Question: This is an event of dataGridView1 mouse click when i click right mouse it open a contextmenu.
In this case with 4 items.
I want that the last item will be colored with Red.
I can disable the last item but i want now to color it.
'''
private void dataGridView1_MouseClick(object sender, MouseEventArgs e)
{
if (e.Button == MouseButtons.Right)
{
ContextMenu m = new ContextMenu();
m.MenuItems.Add(new MenuItem("Cut"));
m.MenuItems.Add(new MenuItem("Copy"));
m.MenuItems.Add(new MenuItem("Paste"));
int currentMouseOverRow = dataGridView1.HitTest(e.X, e.Y).RowIndex;
if (currentMouseOverRow >= 0)
{
m.MenuItems.Add(new MenuItem(string.Format("Row number {0}", currentMouseOverRow.ToString())));
m.MenuItems[m.MenuItems.Count - 1].OwnerDraw = true;
m.MenuItems[m.MenuItems.Count - 1].DrawItem += Cm_DrawItem;
//m.MenuItems[m.MenuItems.Count -1].Enabled = false;
}
m.Show(dataGridView1, new Point(e.X, e.Y));
}
}
'''
This is the Cm_DrawItem event:
'''
void Cm_DrawItem(object sender, DrawItemEventArgs e)
{
var item = (MenuItem)sender;
var g = e.Graphics;
var font = new Font("Arial", 10, FontStyle.Italic);
var brush = new SolidBrush(e.ForeColor);
g.DrawString(item.Text, font, brush, e.Bounds.X, e.Bounds.Y);
}
'''
I used a breakpoint and it's getting to the Cm_DrawItem event but it didn't color it. More then that when using this Cm_DrawItem event i see now only 3 items.
EDIT
This is what i get now after change the code according to the solutions:

This is the code now:
'''
private void dataGridView1_MouseClick(object sender, MouseEventArgs e)
{
if (e.Button == MouseButtons.Right)
{
ContextMenu m = new ContextMenu();
m.MenuItems.Add(new MenuItem("Cut"));
m.MenuItems.Add(new MenuItem("Copy"));
m.MenuItems.Add(new MenuItem("Paste"));
int currentMouseOverRow = dataGridView1.HitTest(e.X, e.Y).RowIndex;
if (currentMouseOverRow >= 0)
{
m.MenuItems[m.MenuItems.Count - 1].OwnerDraw = true;
m.MenuItems[m.MenuItems.Count - 1].DrawItem += Cm_DrawItem;
m.MenuItems.Add(new MenuItem(string.Format("Row number {0}", currentMouseOverRow.ToString())));
//m.MenuItems[m.MenuItems.Count -1].Enabled = false;
}
m.Show(dataGridView1, new Point(e.X, e.Y));
}
}
'''
And the event:
'''
void Cm_DrawItem(object sender, DrawItemEventArgs e)
{
var item = (MenuItem)sender;
var g = e.Graphics;
var font = new Font("Arial", 10, FontStyle.Italic);
var brush = new SolidBrush(System.Drawing.Color.Red);
g.DrawString(item.Text, font, brush, e.Bounds.X, e.Bounds.Y);
}
'''
But i want it to color the whole line this line:
'''
m.MenuItems.Add(new MenuItem(string.Format("Row number {0}", currentMouseOverRow.ToString())));
'''
For example if i did right mouse click on row 5 so the text: Row number 5 should be at Red color including the number.
But as you see in the screenshot it's coloring something else.
EDIT
I also saw now that the code in the mouse click event should be as before:
'''
m.MenuItems.Add(new MenuItem(string.Format("Row number {0}", currentMouseOverRow.ToString())));
m.MenuItems[m.MenuItems.Count - 1].OwnerDraw = true;
m.MenuItems[m.MenuItems.Count - 1].DrawItem += Cm_DrawItem;
'''
If i will change it as in the first solution then the text that will be passed for coloring will be Paste since i didnt add yet the Ro number line...
And stil it dosent color the right way.
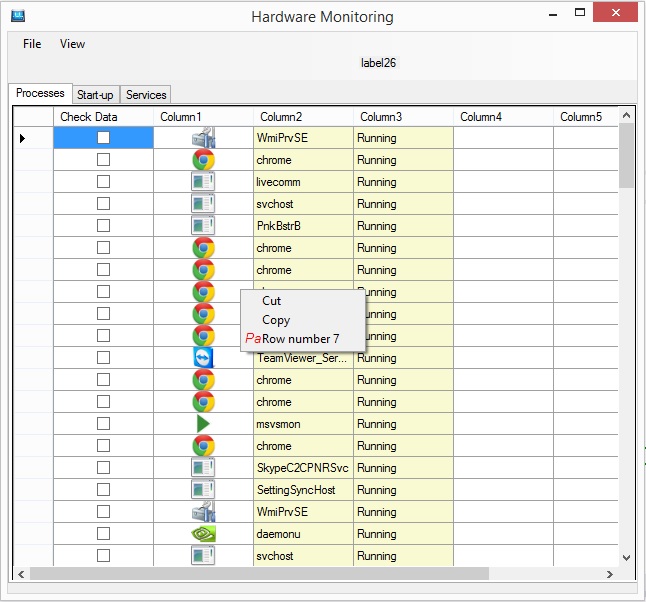
Answer: You need to measure the item size for your owner drawn item in context menu (don't know if this is a bug or intentional - didn't find any documentation on this).
Try this:
'''
if (currentMouseOverRow >= 0)
{
m.MenuItems.Add(new MenuItem(string.Format("Row number {0}", currentMouseOverRow.ToString())));
m.MenuItems[m.MenuItems.Count - 1].OwnerDraw = true;
m.MenuItems[m.MenuItems.Count - 1].DrawItem += Cm_DrawItem;
m.MenuItems[m.MenuItems.Count - 1].MeasureItem += MeasureMenuItem;
}
void MeasureMenuItem(object sender,MeasureItemEventArgs e)
{
MenuItem m = (MenuItem) sender;
Font font = new Font(Font.FontFamily, Font.Size, Font.Style);
SizeF sze = e.Graphics.MeasureString(m.Text, font);
e.ItemHeight = (int)sze.Height;
e.ItemWidth = (int)sze.Width;
}
'''
Currently your menu item will be drawn in the default color. if you want to change the color you should do it in 'Cm_DrawItem' as per @C-Pound's solution.
'''
var brush = new SolidBrush(Color.Red); //or whatever color you want.
'''
Note: the owner drawn item means you have to fully draw the item, means you have to offset the drawing for the image on the left side.
Additional notes
You can also change the size of the menu item in the measure item, usually +4 for height and width looks nice,
'''
e.ItemHeight = (int)sze.Height+4;
e.ItemWidth = (int)sze.Width+4;
'''
In the Drawing routine an offset of +16 makes the menu item aligned to the other items.
'''
g.DrawString(item.Text, font, brush, e.Bounds.X+16, e.Bounds.Y);
'''